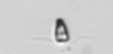
Label: Pyramimonas